Question: I'm made on-boarding screen with PageViewController for sliding and ReviewViewController as ViewController for content.
Every time when i slide a page I create new ReviewViewController with right content inside.
On ReviewViewController I've got Image, Label and PageControl
Everything works good But - when I slide a to the next page - PageControl slide out like image or label, but I want to fix it and change only color.
One more time - when i slide every elements slide out, I want to fix PageControl always on the same position on the screen
Please give advise.

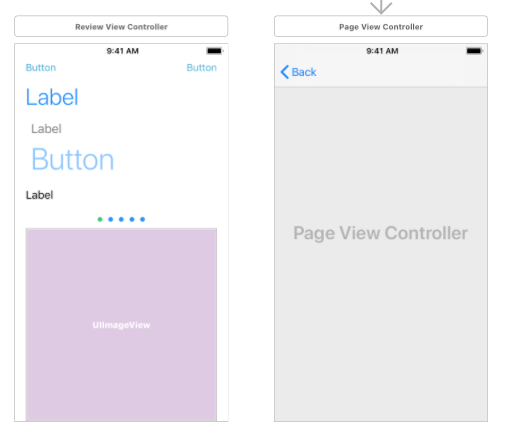
Answer: You can achieve this using a container view. Rather than making the 'UIPageViewController' the 'rootViewController' of your 'UINavigationController', add an intermediate 'UIViewController' that has a container view subview, and add the 'UIPageControl' as a sibling.
You should remove the 'UIPageControl' from your sub view controllers.
You'll need to add some way of propagating page updates back to the UIPageControl - a delegate protocol or closures will work nicely for this.
<URL>